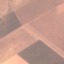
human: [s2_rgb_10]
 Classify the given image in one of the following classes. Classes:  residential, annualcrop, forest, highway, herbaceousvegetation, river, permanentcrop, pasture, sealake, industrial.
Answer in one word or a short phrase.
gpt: AnnualCrop